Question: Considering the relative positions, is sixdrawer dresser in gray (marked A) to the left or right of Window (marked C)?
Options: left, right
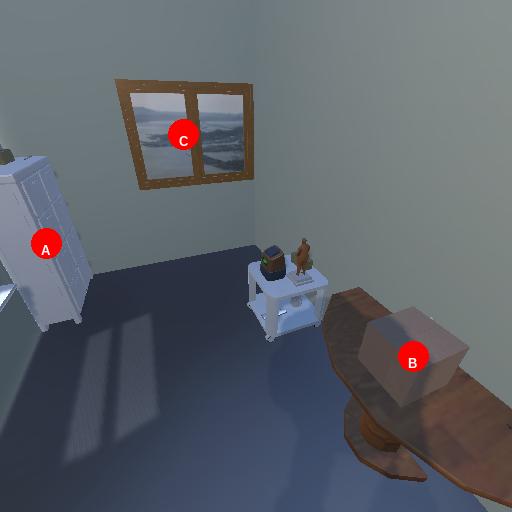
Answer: left